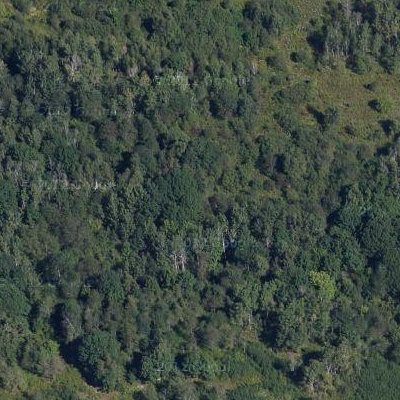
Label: eForest